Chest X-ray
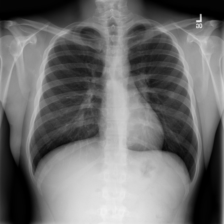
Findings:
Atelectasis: negative
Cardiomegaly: negative
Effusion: negative
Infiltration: negative
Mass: negative
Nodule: positive
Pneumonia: negative
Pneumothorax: negative
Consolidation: negative
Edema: negative
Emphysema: negative
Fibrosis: negative
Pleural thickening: negative
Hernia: negative